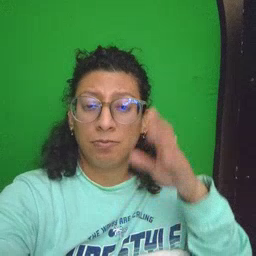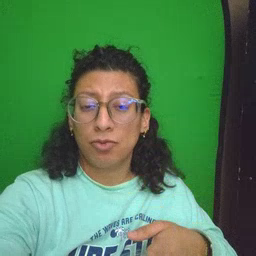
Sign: person